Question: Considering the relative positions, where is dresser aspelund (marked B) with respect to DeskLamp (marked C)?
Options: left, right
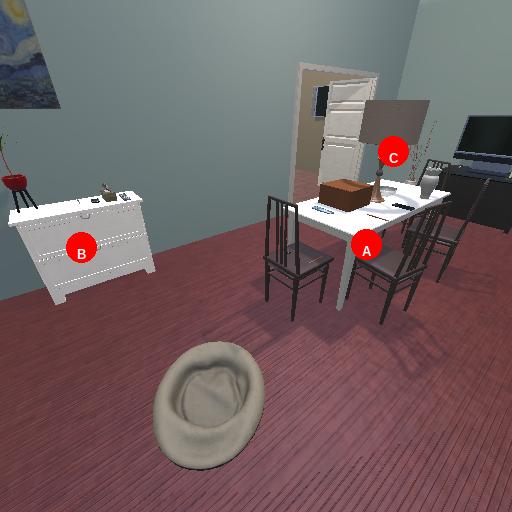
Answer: left